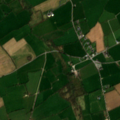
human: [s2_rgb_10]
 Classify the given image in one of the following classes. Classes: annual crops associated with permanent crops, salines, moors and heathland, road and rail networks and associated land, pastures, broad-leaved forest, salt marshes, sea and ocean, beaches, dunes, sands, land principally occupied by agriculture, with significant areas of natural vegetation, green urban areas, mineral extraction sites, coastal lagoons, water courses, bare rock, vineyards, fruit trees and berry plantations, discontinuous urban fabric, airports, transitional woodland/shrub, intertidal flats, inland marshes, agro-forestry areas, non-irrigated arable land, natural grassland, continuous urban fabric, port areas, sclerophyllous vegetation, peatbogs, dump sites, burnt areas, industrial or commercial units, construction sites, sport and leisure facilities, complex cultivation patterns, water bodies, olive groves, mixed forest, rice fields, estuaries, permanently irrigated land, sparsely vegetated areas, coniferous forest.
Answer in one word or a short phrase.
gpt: non-irrigated arable land, pastures